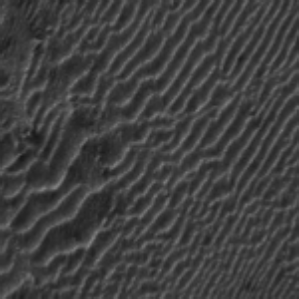
Label: frost